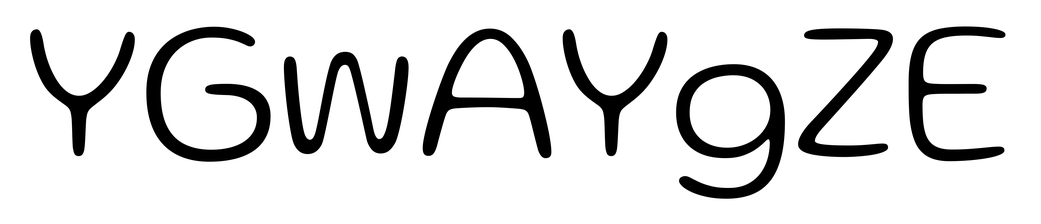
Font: Gluten_ExtraLight